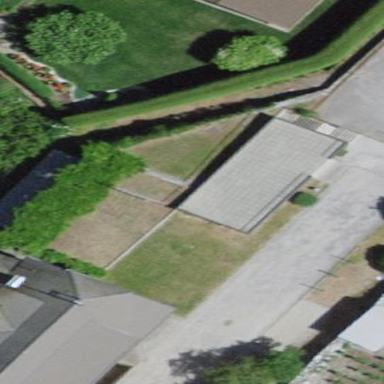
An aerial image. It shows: School building.